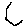
Label: hexagon